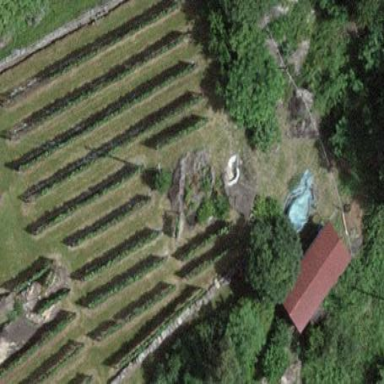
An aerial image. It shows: Vineyard growing grapes.